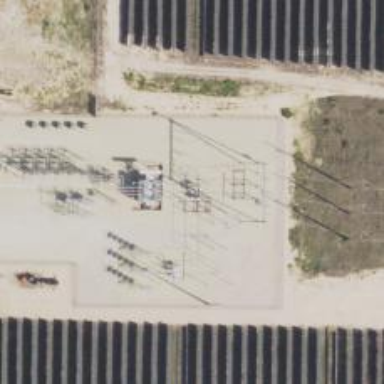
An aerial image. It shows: Switch used for power control.